Question: I'm trying to retrieve the Google calendar XML using cURL to display it in my application.
The calender is public and it can be directly accessed via browser:
<URL>
When I tried to get it from my program, it is strangely returned in German. Here it is

Below is my code:
'''
$xml = NULL;
$url = 'https://www.google.com/calendar/feeds/en.usa%23holiday%40group.v.calendar.google.com/public/basic';
$crl = curl_init();
curl_setopt ($crl, CURLOPT_URL, $url);
curl_setopt ($crl, CURLOPT_RETURNTRANSFER, 1);
curl_setopt ($crl, CURLOPT_CONNECTTIMEOUT, 15);
$xml = curl_exec($crl);
curl_close($crl);
echo '<pre>';
print_r($xml);
exit;
if($xml){
$xml = simplexml_load_string($xml);
}
'''
When the URL is run from the browser, it is returned in English. I thought that it is because of the cURL proxy settings on the server, then I tried to add those two lines, but it did not make sense.
'''
curl_setopt ($crl, CURLOPT_HTTPGET, TRUE);
curl_setopt ($crl, CURLOPT_HTTPPROXYTUNNEL, FALSE);
'''
Any idea? Please help.
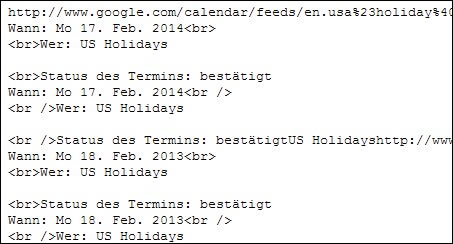
Answer: Append to url '?hl=en'
'''
$url = 'https://www.google.com/calendar/feeds/en.usa%23holiday%40group.v.calendar.google.com/public/basic?hl=en';
'''
Cause of this as @CharliePrynn said: Your server location could be the cause